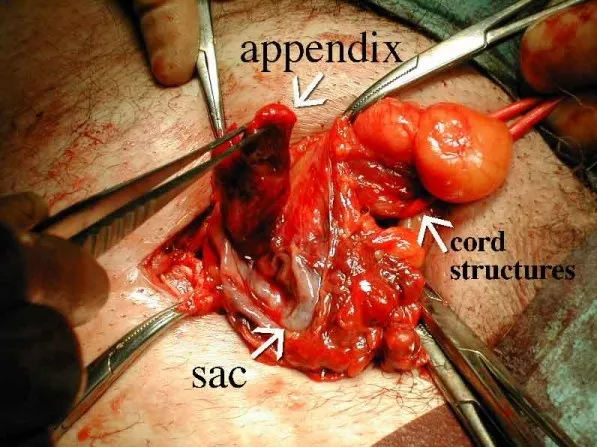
Intra operative picture showing appendix in femoral hernia sac.
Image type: medical_photograph (other_medical_photograph)